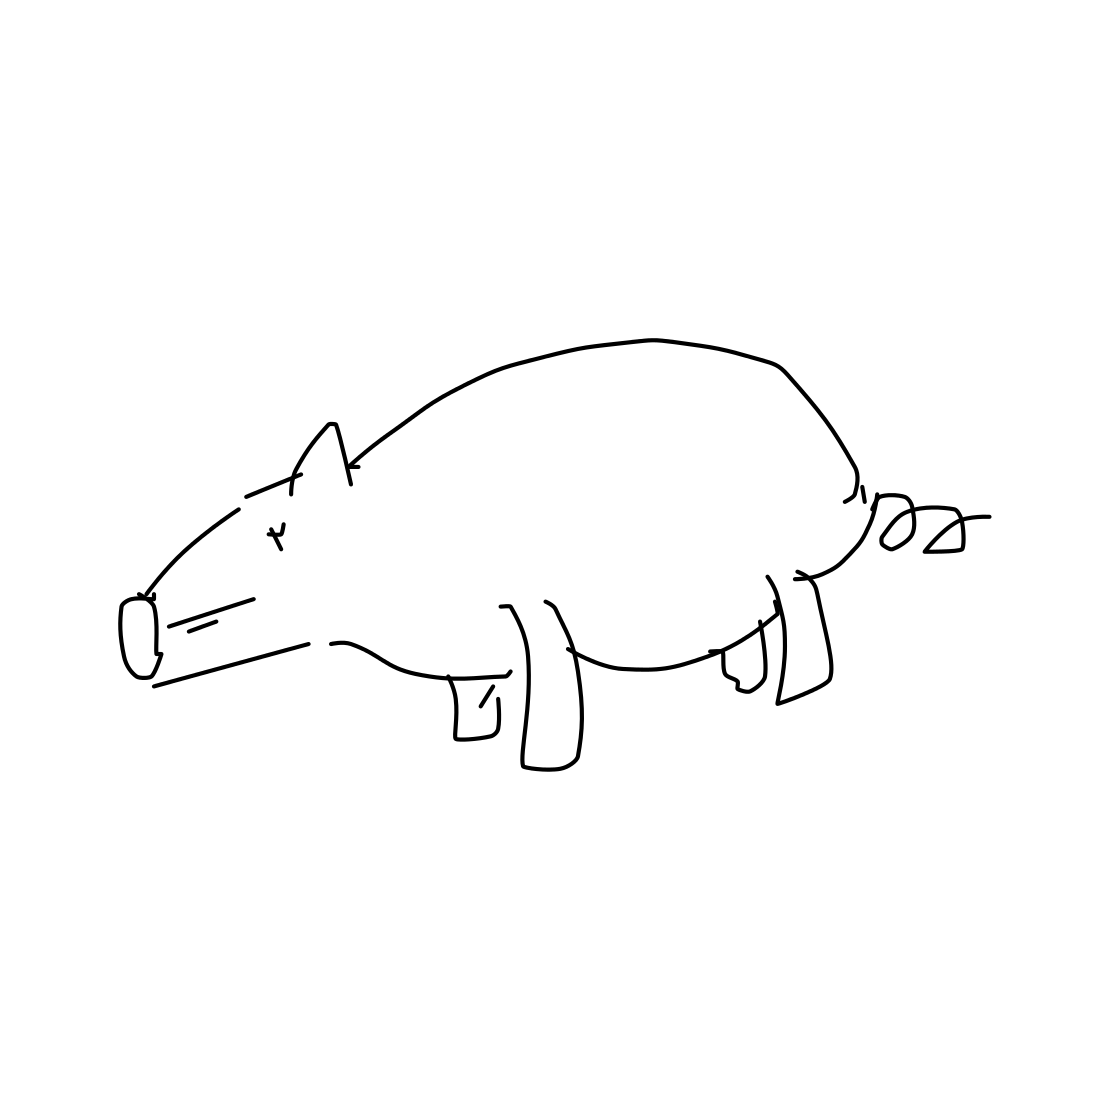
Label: pig